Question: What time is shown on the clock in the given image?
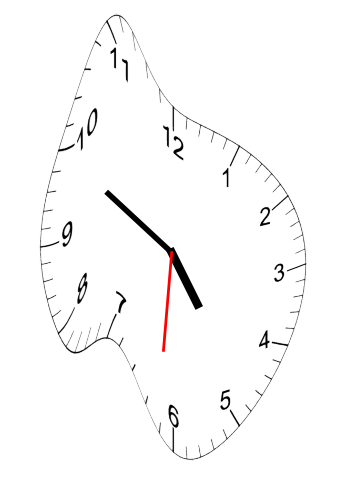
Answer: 04:49:31